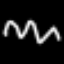
Label: squiggle